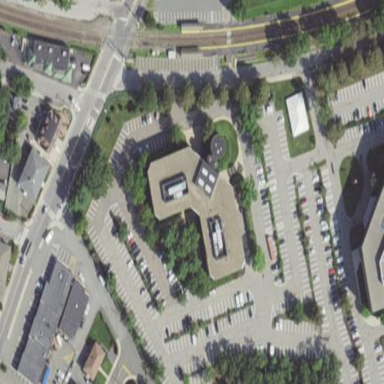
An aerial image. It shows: Office building with flat roof.